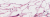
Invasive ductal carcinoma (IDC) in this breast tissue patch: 0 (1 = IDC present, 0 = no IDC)